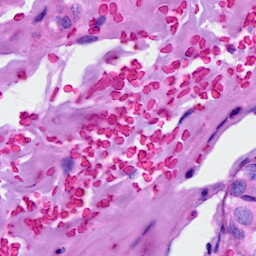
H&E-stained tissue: Breast